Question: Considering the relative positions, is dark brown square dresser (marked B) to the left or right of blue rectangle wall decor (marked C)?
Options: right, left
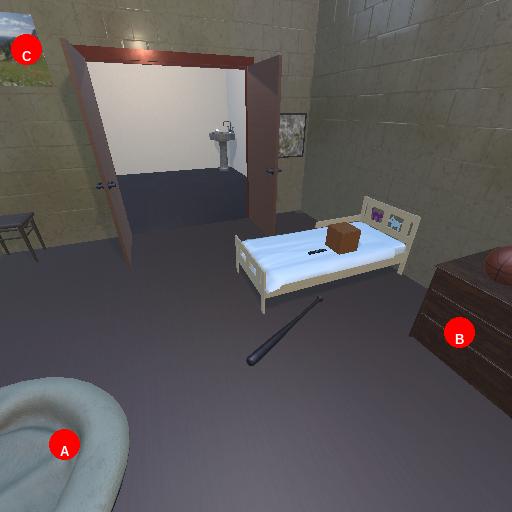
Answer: right